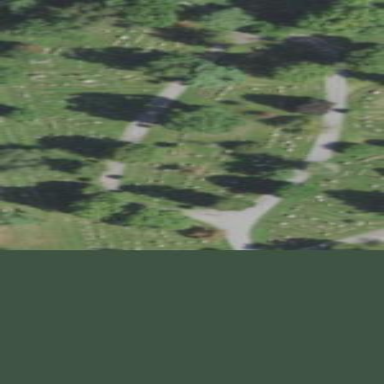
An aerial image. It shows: Sector in the cemetery.